Question: I'm using PHPExcel to make export xls with 2 worksheets. When I open the generated xls file, it opens directly to the second worksheet, even though I've declared in the code that generates the first worksheet:
'''
$objPHPExcel->setActiveSheetIndex(0)
'''
This happened after I'd added the following lines in the code that generates the second worksheet.
'''
$objPHPExcel->getSheet(1)->getStyle('A1:E1')->getFont()->setBold(true);
$objPHPExcel->getSheet(1)->getColumnDimension('A')->setWidth(15);
$objPHPExcel->getSheet(1)->getRowDimension(1)->setRowHeight(40);
$objPHPExcel->getSheet(1)->getStyle('A:F')->getAlignment()->setWrapText(true);
$objPHPExcel->getSheet(1)->getColumnDimension('B')->setWidth(40);
$objPHPExcel->getSheet(1)->getStyle('B')->getAlignment()->setWrapText(true);
$objPHPExcel->getSheet(1)->getColumnDimension('C')->setWidth(15);
$objPHPExcel->getSheet(1)->getColumnDimension('D')->setWidth(15);
$objPHPExcel->getSheet(1)->getColumnDimension('E')->setWidth(15);
$objPHPExcel->getSheet(1)->getColumnDimension('E')->setAutoSize(true);
$objPHPExcel->getSheet(1)->getPageMargins(1)->setTop(1);
$objPHPExcel->getSheet(1)->getPageMargins(1)->setRight(0.75);
$objPHPExcel->getSheet(1)->getPageMargins(1)->setLeft(0.75);
$objPHPExcel->getSheet(1)->getPageMargins(1)->setBottom(1);
$objPHPExcel->getSheet(1)->getStyle('A1:E1')->getFill()
->setFillType(PHPExcel_Style_Fill::FILL_SOLID)
->getStartColor()->setRGB('4EE900');
'''
If I comment some of the code lines, (as shown in the picture) the active sheet index works fine.

So, if I remove these lines, it works fine. Any Idea how to fix this to keep first worksheet as the active worksheet?
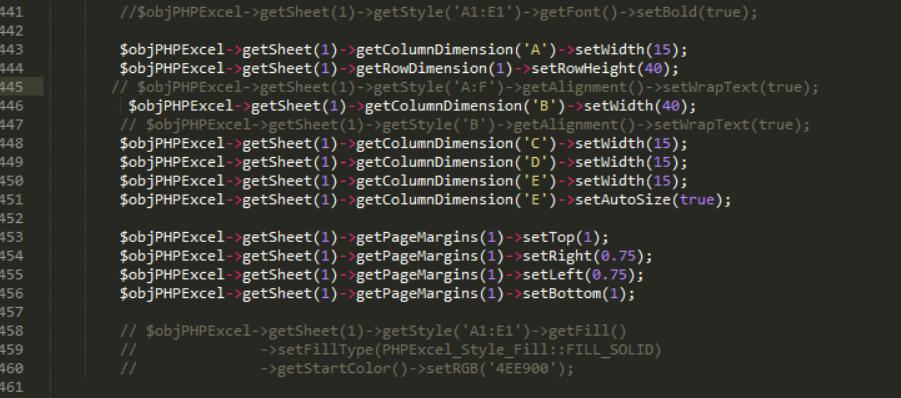
Answer: Creating a new worksheet automatically sets that as the active sheet.
Unless you use '$objPHPExcel->setActiveSheetIndex(0);' creating your second worksheet, then the second sheet will be your active sheet.
And you can always set the active sheet manually just before your save using
'''
$objPHPExcel->setActiveSheetIndex(0);
'''